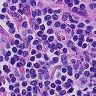
Metastatic tissue present: no